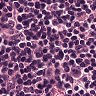
Metastatic tissue present: no